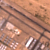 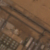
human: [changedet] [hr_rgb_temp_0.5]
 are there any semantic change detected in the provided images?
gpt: The area appears the same.